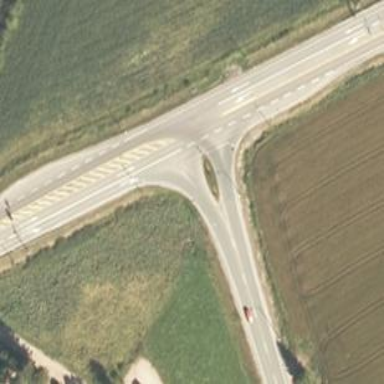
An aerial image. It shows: Primary road with asphalt surface.